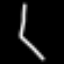
Label: diamond